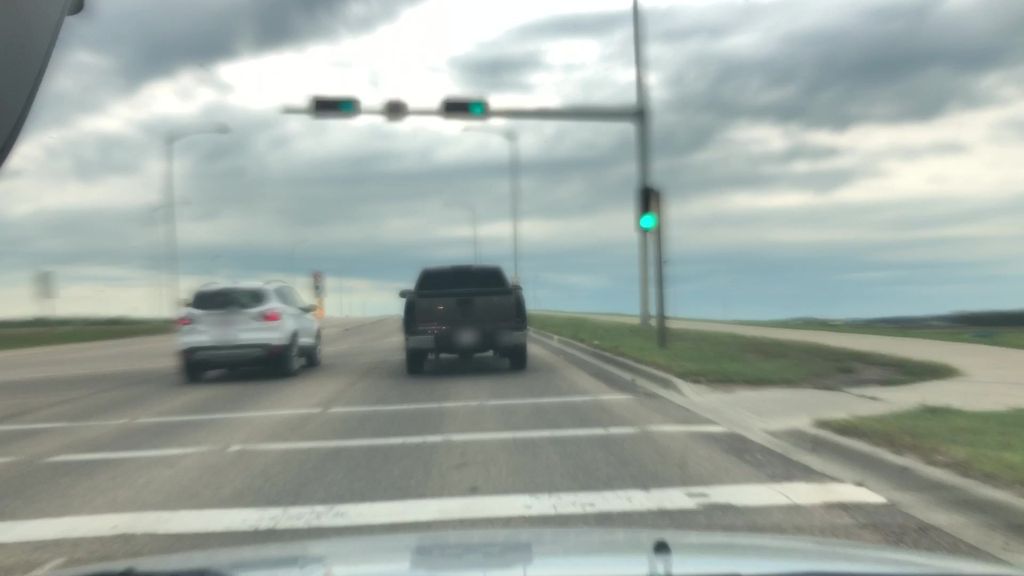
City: edmonton